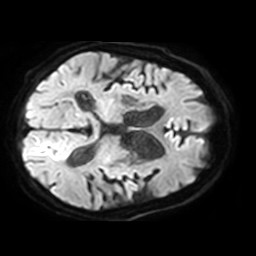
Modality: TRACE
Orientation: axial
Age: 70
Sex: male
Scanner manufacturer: philips
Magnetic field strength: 3 T
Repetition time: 4.057 s
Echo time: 0.05989 s